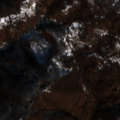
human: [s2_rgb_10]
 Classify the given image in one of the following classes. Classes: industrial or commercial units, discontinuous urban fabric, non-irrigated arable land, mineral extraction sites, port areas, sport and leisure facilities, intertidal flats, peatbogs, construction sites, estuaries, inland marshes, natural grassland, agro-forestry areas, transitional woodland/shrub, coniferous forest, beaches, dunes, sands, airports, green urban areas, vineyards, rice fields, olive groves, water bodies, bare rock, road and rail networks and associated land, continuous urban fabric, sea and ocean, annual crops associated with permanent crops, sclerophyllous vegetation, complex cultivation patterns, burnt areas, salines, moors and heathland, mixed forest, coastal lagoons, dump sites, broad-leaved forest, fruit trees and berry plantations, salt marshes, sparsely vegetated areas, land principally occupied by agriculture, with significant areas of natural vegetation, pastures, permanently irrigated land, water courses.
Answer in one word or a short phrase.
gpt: broad-leaved forest, transitional woodland/shrub